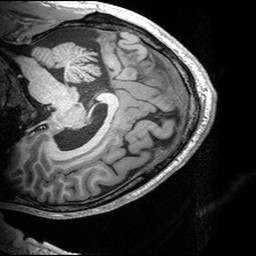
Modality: T1w
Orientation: sagittal
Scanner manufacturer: siemens
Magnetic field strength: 3 T
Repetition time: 2.53 s
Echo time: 0.00299 s